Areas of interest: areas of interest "Industrial Park"
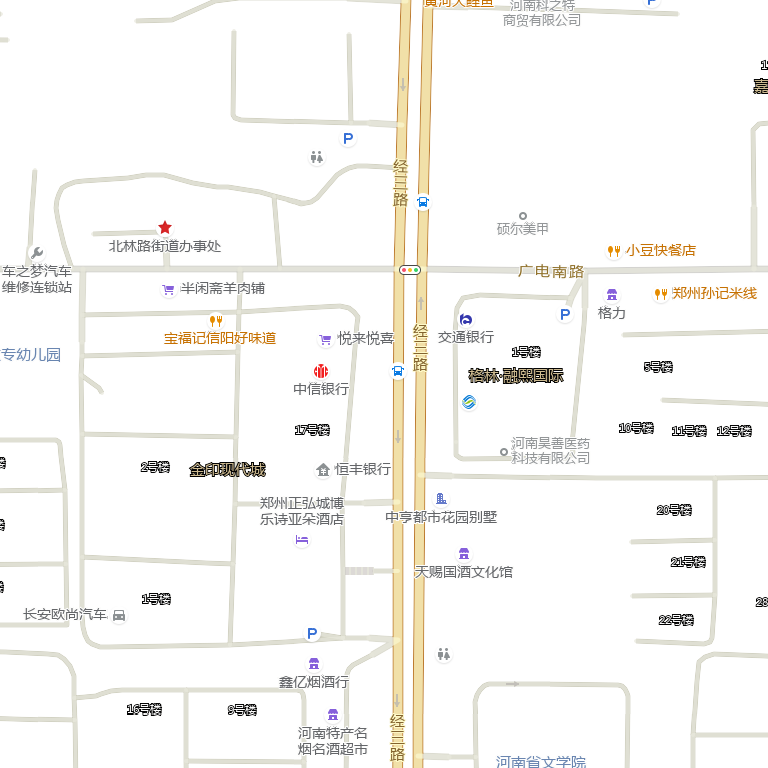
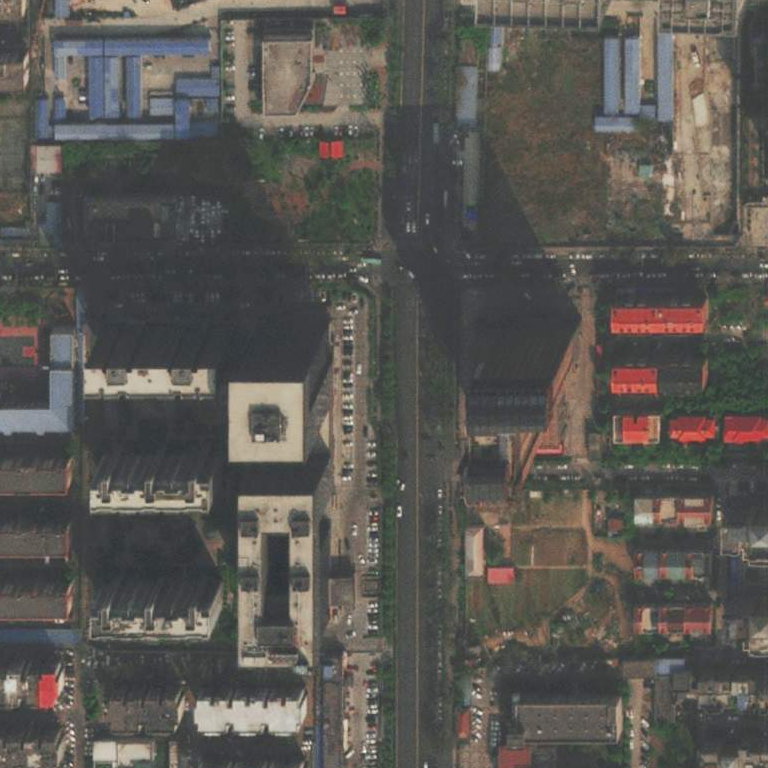